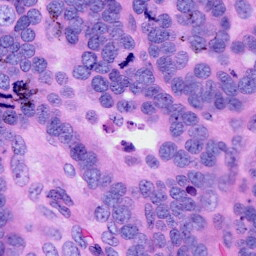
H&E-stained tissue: Ovarian